Field crop: tomato
Growth stage: 1
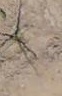
Species: cyperus